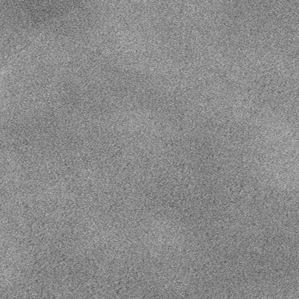
Label: frost